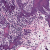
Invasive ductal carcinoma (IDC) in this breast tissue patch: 0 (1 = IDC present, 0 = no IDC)